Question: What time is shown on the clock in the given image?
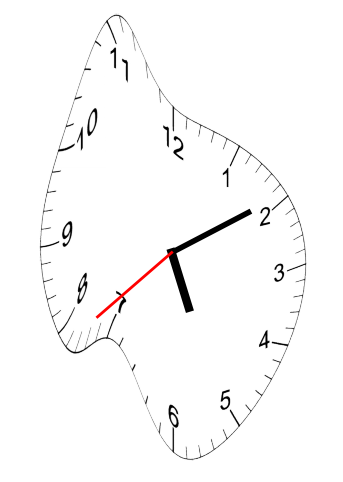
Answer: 05:09:38